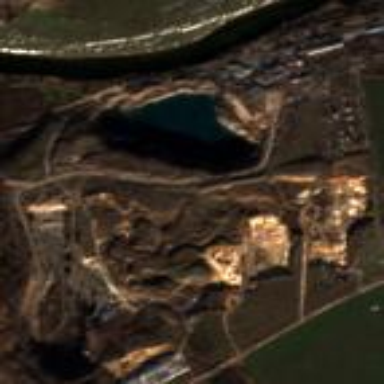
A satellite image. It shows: Gravel pit used for quarrying.